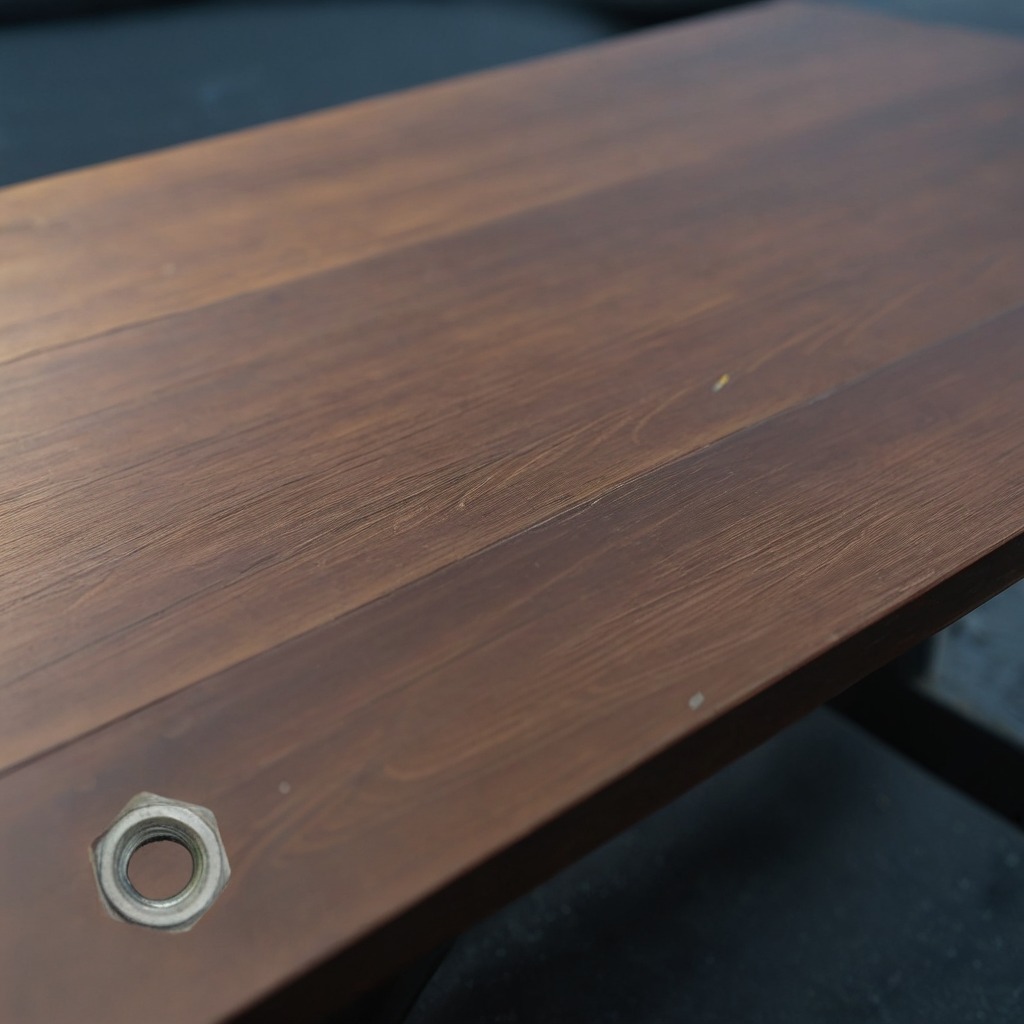
A metal nut is lying on the old table.